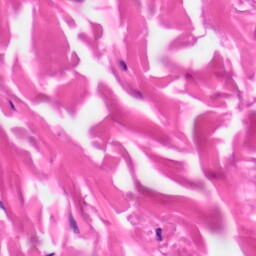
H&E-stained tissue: Skin